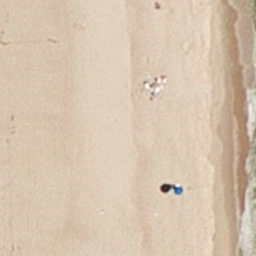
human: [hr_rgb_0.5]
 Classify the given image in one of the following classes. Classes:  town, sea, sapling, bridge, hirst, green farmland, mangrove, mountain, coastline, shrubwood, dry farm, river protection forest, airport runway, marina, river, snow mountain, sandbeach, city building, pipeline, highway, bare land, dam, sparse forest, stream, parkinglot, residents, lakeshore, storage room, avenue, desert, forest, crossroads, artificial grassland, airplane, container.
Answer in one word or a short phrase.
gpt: sandbeach